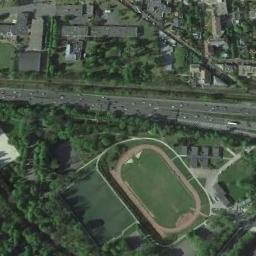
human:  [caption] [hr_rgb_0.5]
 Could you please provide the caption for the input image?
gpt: The ground track field is surrounded by a grove of trees and a lawn is next to the ground track field .

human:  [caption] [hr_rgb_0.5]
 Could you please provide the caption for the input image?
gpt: The track and field is built in the middle of the residential area, Next to the road and surrounded by many vegetation .

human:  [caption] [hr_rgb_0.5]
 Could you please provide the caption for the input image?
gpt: Many cars are on the road beside the track .

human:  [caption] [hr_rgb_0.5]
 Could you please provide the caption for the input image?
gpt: There are many trees around the track .

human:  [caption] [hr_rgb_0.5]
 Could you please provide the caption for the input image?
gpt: There are many green trees around the ground track field .